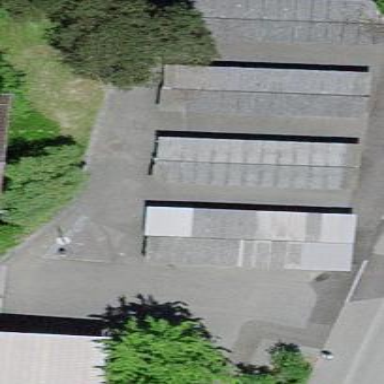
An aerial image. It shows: Bicycle parking facility.